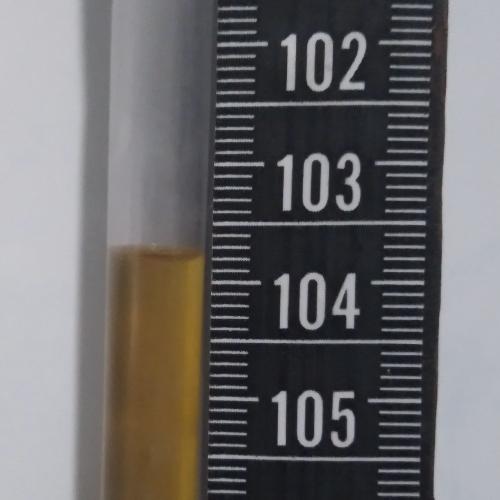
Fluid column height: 103.8 cm